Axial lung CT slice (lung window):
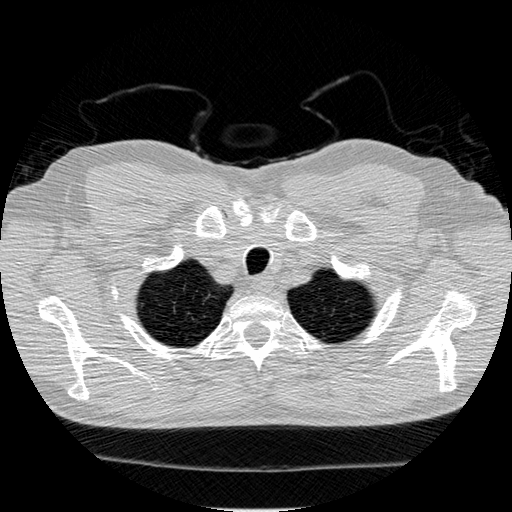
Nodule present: no